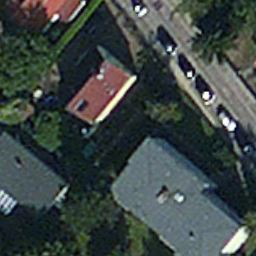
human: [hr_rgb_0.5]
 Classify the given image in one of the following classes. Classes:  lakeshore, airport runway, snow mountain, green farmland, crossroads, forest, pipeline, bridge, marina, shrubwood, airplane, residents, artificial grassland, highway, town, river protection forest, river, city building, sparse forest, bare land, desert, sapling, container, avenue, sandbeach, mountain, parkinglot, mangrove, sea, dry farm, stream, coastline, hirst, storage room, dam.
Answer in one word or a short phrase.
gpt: residents